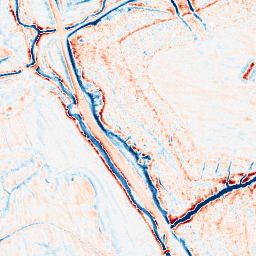
Category: edge_preserving
Decomposition family: anisotropic_diffusion
Decomposition parameters: iterations: 20
kappa: 50
gamma: 0.15
Upsampling method: sinc_blackman
Upsampling parameters: scale: 2
kernel_size: 16
Upsampling scale: 2